Question: My problem is kind of similar to <URL>, but I have 'img' within 'li's of my unordered list.
Following is my markup. (think of it as UI for comments, as in Facebook or G+, where comment text and user's profile picture thumbnail is shown side-by-side)
'''
<ul class="comments">
<li><img src="thumb.jpg" class="user-img" />Lorem ipsum dolor sit amet, consectetuer adipiscing elit.</li>
<li><img src="thumb.jpg" class="user-img" />Aliquam tincidunt mauris eu risus.</li>
<li><img src="thumb.jpg" class="user-img" />Morbi in sem quis dui placerat ornare. Pellentesque odio nisi, euismod in, pharetra a, ultricies in, diam. Sed arcu. Cras consequat. Morbi in sem quis dui placerat ornare. Pellentesque odio nisi, euismod in, pharetra a, ultricies in, diam. Sed arcu. Cras consequat.</li>
<li><img src="thumb.jpg" class="user-img" />Lorem ipsum dolor sit amet, consectetuer adipiscing elit.</li>
</ul>
'''
And following is the CSS for the same.
'''
.comments {
list-style-type: none;
clear: both;
}
.comments li {
padding: 3px;
font-size: 12px;
}
.comments li img {
margin-right: 10px;
}
'''
And I'm getting result as following:

As it is clearly visible that when text doesn't fit the width, it goes below the image which I don't want. How can I keep it aligned instead of flowing below thumbnail image?
The images used for list items are not intended to be used as 'list-style-image', this is prototype design and images will be different for each 'li'.
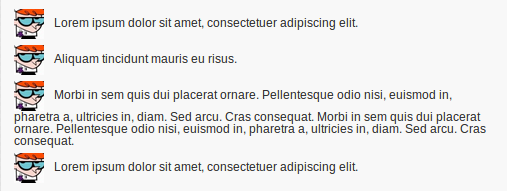
Answer: IF the thumbnail images are different for each li use <URL>
If the thumbnail images are same for all li. Do this -
'''
.comments li {
background: url(thumb.jpg) no-repeat left top;
padding: 0 0 10px 50px;
font-size: 12px; min-height: 44px; /*thumb image height*/
}
'''